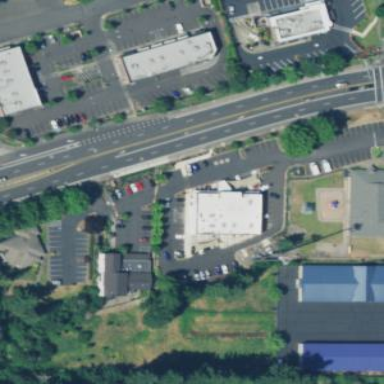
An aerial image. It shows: Retail area.